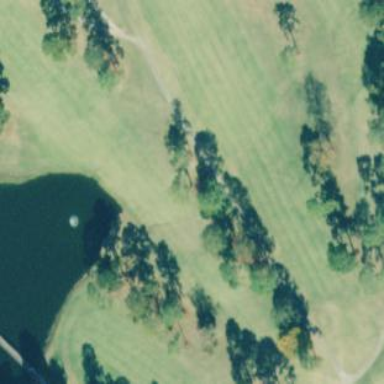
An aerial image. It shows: Golf fairway in the image.